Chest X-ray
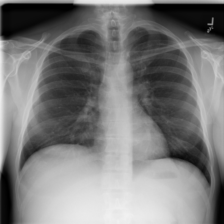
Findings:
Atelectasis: negative
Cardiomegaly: negative
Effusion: negative
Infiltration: negative
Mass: negative
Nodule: negative
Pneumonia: negative
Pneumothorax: negative
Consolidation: negative
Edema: negative
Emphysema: negative
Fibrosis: negative
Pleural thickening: negative
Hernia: negative